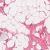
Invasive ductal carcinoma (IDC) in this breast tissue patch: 0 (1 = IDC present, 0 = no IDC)